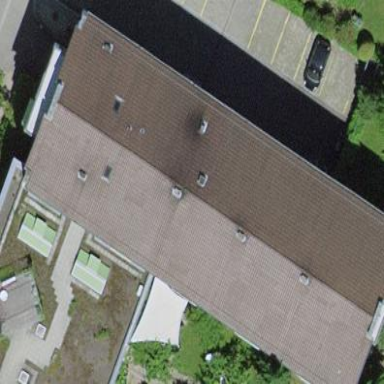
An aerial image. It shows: Building with gabled roof.